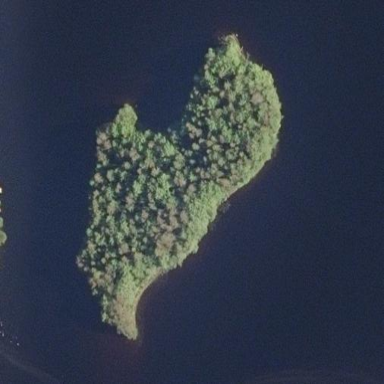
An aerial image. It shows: Islet.